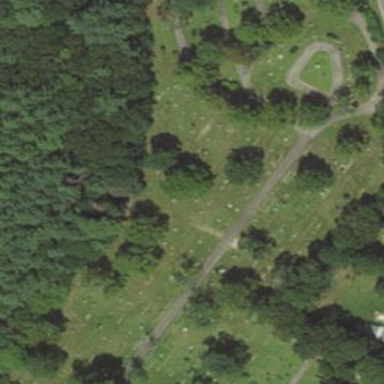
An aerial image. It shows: Cemetery with historical significance.